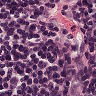
Metastatic tissue present: no